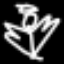
Label: angel